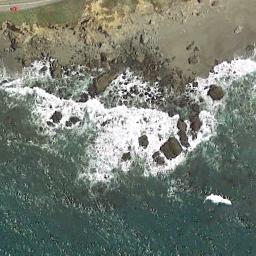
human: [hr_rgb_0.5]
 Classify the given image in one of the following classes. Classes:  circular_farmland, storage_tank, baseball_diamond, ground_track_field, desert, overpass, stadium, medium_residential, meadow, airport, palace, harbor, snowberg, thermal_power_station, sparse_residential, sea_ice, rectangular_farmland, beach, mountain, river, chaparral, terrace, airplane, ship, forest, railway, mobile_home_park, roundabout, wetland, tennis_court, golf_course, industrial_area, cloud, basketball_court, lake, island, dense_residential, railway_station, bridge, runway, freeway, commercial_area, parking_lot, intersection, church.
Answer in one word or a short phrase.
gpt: beach